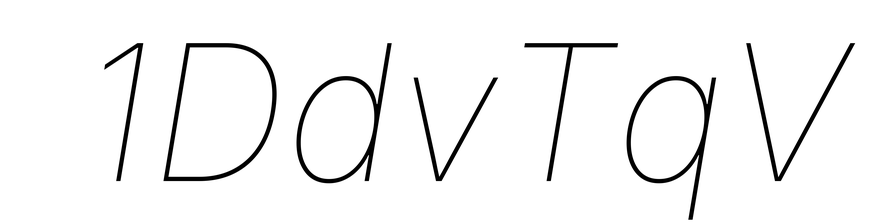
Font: Inter-Italic_Thin_Italic